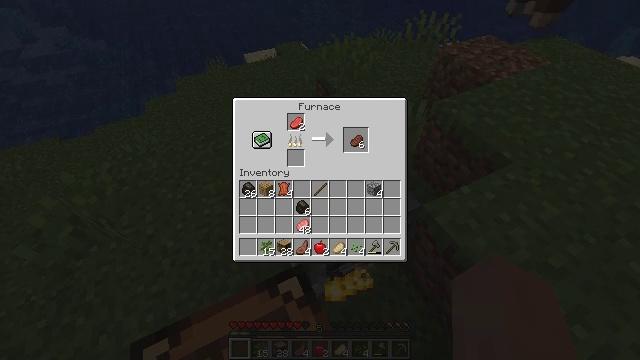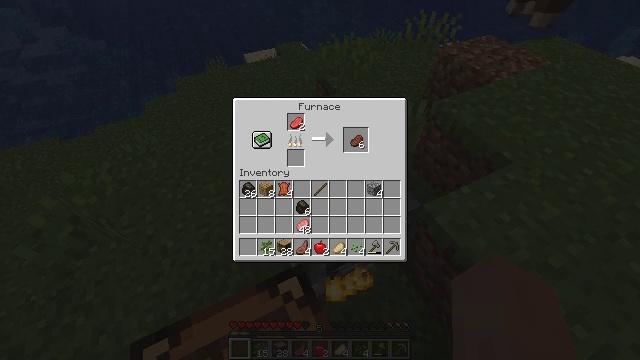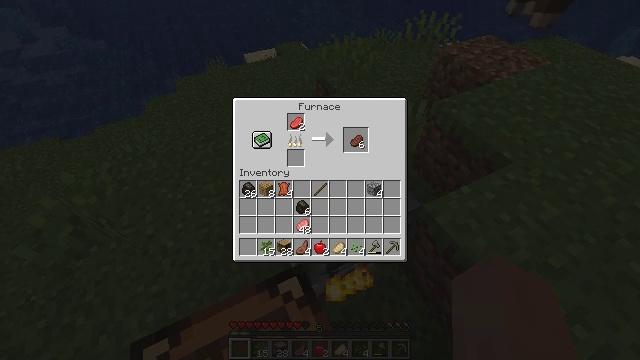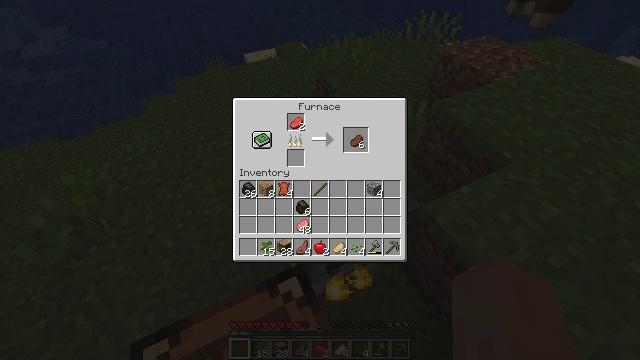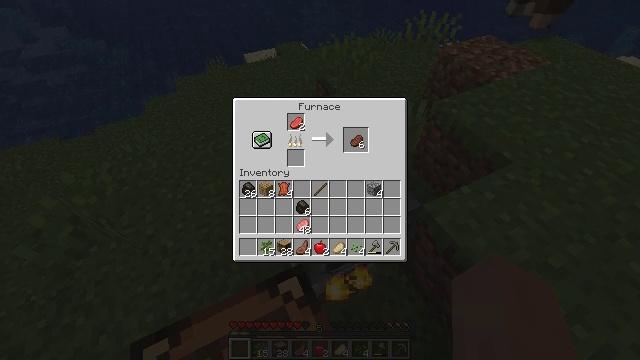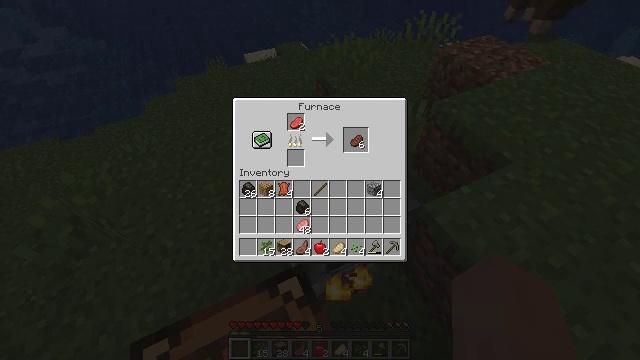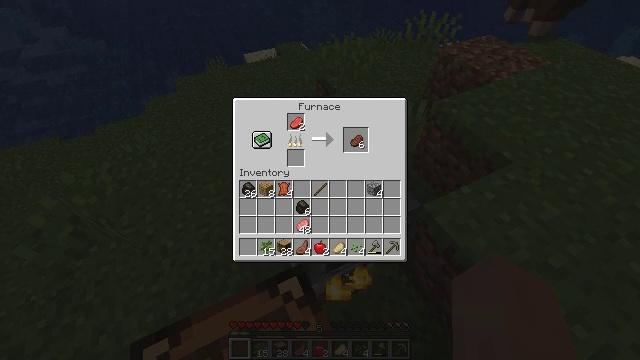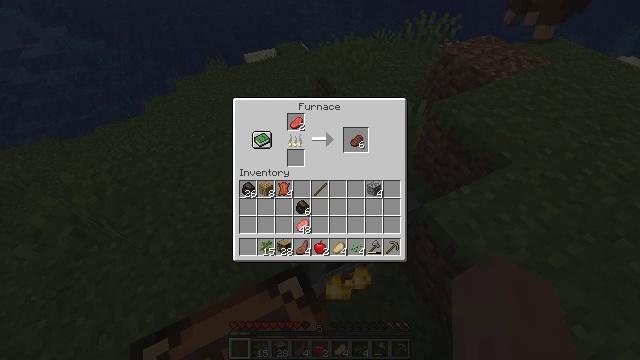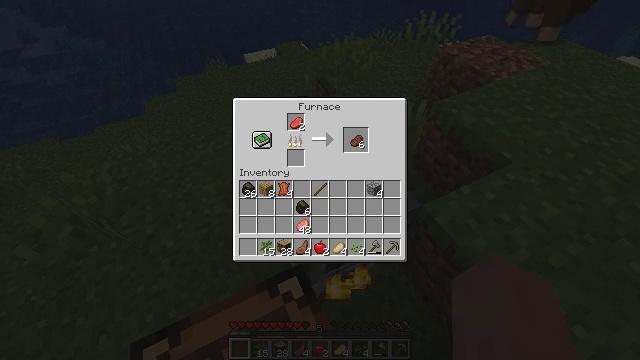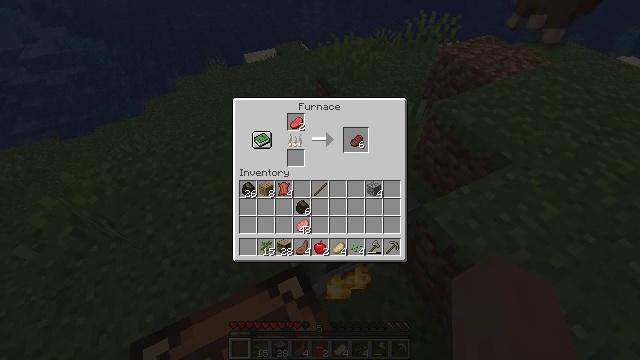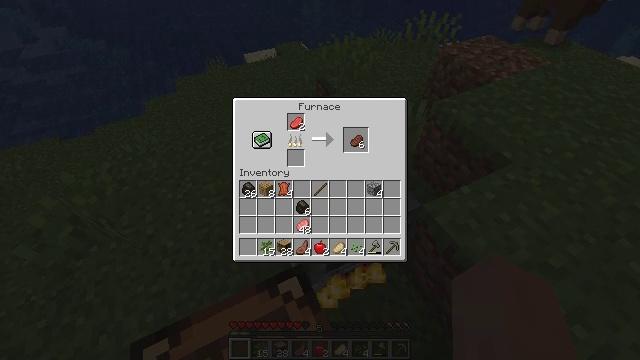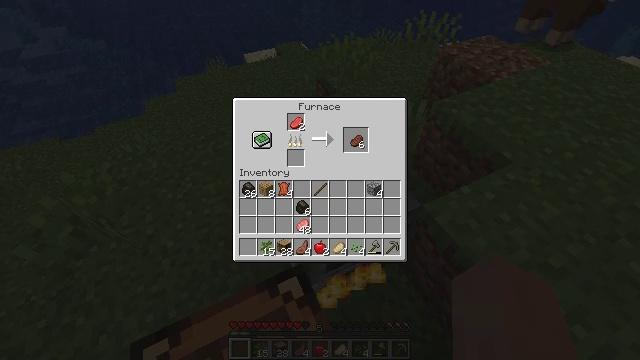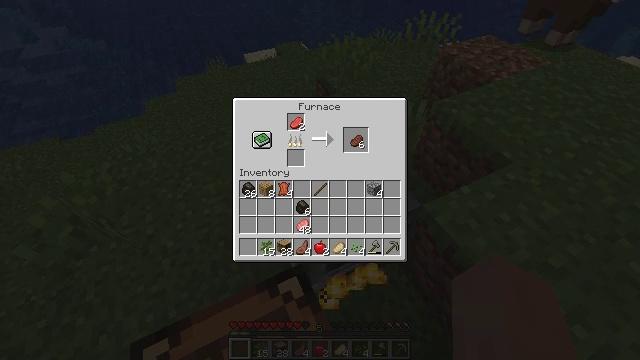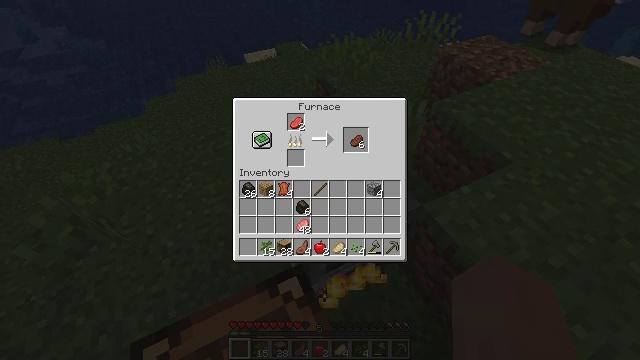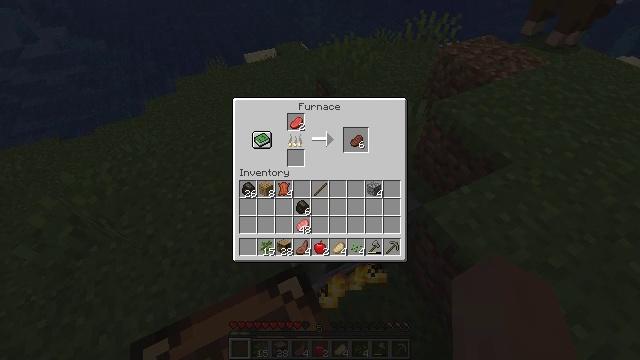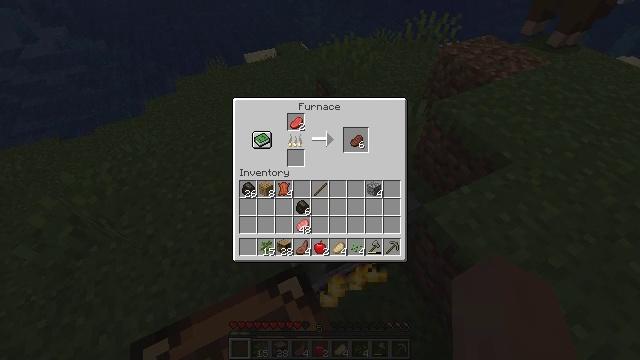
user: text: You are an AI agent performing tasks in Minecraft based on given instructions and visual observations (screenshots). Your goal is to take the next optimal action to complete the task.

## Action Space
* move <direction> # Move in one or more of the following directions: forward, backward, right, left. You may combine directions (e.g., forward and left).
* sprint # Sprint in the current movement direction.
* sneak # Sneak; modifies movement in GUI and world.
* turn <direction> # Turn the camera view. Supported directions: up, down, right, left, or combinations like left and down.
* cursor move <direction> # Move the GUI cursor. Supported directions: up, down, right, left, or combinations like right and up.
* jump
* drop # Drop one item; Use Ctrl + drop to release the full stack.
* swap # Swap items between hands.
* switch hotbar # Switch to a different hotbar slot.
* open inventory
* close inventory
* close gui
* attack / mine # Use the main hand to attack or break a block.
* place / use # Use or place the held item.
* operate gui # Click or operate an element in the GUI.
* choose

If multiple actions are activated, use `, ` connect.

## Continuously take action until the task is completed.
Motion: motion action
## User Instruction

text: Heat raw beef in the furnace to cook it.
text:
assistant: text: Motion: no_op
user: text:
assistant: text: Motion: no_op
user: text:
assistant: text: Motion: no_op
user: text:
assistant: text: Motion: no_op
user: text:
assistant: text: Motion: no_op
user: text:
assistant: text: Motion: no_op
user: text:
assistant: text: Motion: no_op
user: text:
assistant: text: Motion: no_op
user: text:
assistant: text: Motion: no_op
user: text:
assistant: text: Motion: no_op
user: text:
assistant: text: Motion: no_op
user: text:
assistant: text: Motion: no_op
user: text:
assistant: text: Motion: no_op
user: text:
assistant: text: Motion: no_op
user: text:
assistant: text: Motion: no_op
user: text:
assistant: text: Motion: no_op
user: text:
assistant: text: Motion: no_op
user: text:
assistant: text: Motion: no_op
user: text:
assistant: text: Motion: no_op
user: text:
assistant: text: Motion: no_op
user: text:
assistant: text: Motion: no_op
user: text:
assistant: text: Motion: no_op
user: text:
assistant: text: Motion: no_op
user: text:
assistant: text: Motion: no_op
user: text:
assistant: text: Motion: no_op
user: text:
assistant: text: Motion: no_op
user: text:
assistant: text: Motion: no_op
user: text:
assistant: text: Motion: no_op
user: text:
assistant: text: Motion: no_op
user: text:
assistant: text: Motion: no_op